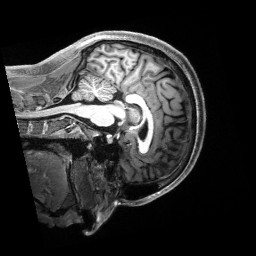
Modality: T1w
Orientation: sagittal
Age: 22
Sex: male
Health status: healthy
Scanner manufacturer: siemens
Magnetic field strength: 3 T
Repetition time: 2.5 s
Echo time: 0.00222 s